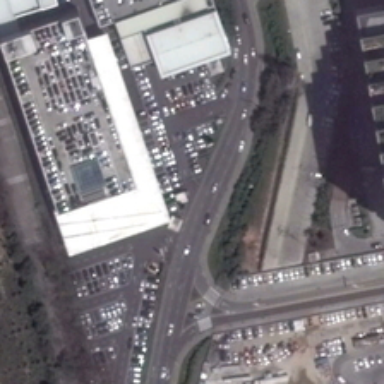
Many cars are in parking lots in two sides of a road .